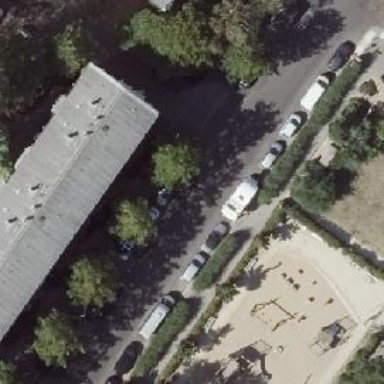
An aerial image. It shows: Grey coloured apartments building.